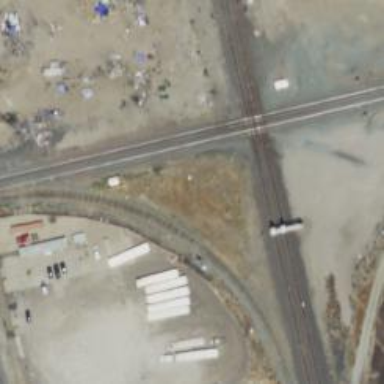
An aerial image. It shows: Railway crossing.